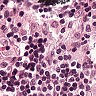
Metastatic tissue present: no